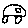
Label: car